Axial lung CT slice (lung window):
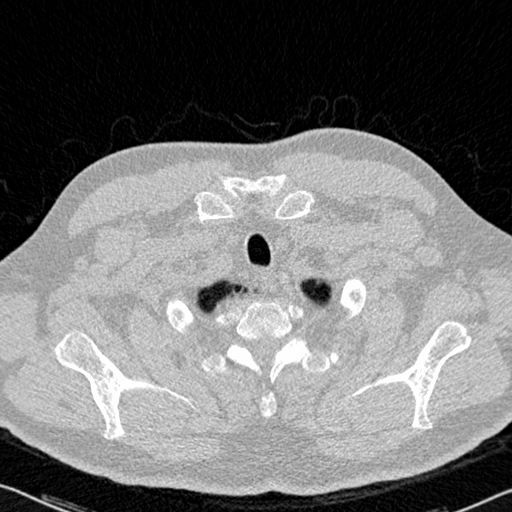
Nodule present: no